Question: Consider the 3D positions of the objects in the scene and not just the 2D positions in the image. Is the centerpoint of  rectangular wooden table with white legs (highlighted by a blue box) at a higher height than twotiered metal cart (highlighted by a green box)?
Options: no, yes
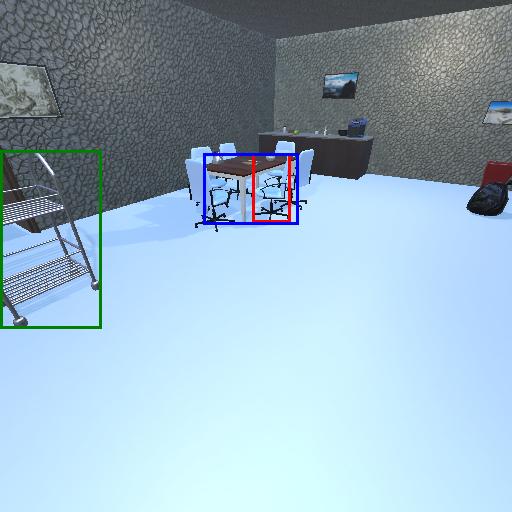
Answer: no